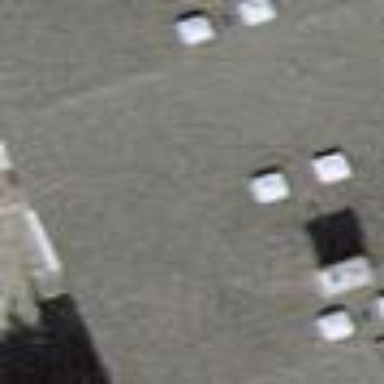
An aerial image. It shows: House with flat roof.